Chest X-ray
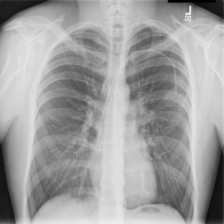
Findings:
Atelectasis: negative
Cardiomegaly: negative
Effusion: negative
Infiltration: negative
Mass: negative
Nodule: negative
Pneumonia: negative
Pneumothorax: negative
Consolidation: negative
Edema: negative
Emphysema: negative
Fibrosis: negative
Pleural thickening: negative
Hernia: negative